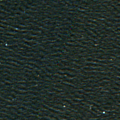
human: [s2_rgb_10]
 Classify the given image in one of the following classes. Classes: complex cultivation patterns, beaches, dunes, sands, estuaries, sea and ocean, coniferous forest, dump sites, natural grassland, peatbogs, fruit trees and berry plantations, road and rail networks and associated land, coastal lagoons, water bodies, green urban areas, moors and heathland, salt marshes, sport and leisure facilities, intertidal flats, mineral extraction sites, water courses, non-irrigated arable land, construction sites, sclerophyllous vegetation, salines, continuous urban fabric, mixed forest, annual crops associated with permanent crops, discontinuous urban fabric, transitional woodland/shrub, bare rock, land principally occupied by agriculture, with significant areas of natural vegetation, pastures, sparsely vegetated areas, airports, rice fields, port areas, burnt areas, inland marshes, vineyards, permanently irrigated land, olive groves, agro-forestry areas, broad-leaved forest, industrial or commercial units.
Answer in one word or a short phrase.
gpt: sea and ocean